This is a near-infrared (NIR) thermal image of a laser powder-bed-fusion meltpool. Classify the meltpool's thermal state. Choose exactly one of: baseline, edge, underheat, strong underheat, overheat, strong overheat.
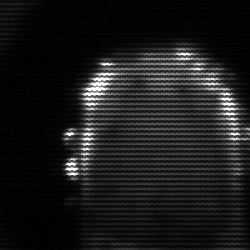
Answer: baseline